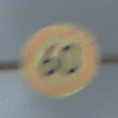
Verkehrszeichen: Geschwindigkeit60
Umgebung: Outdoor, Suburban
Tageszeit: Midday
Wetter: Overcast
Licht: Natural
Jahreszeit: NotSpecified
Kontrast: LowContrast